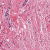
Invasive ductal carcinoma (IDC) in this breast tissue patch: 0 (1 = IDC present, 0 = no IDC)